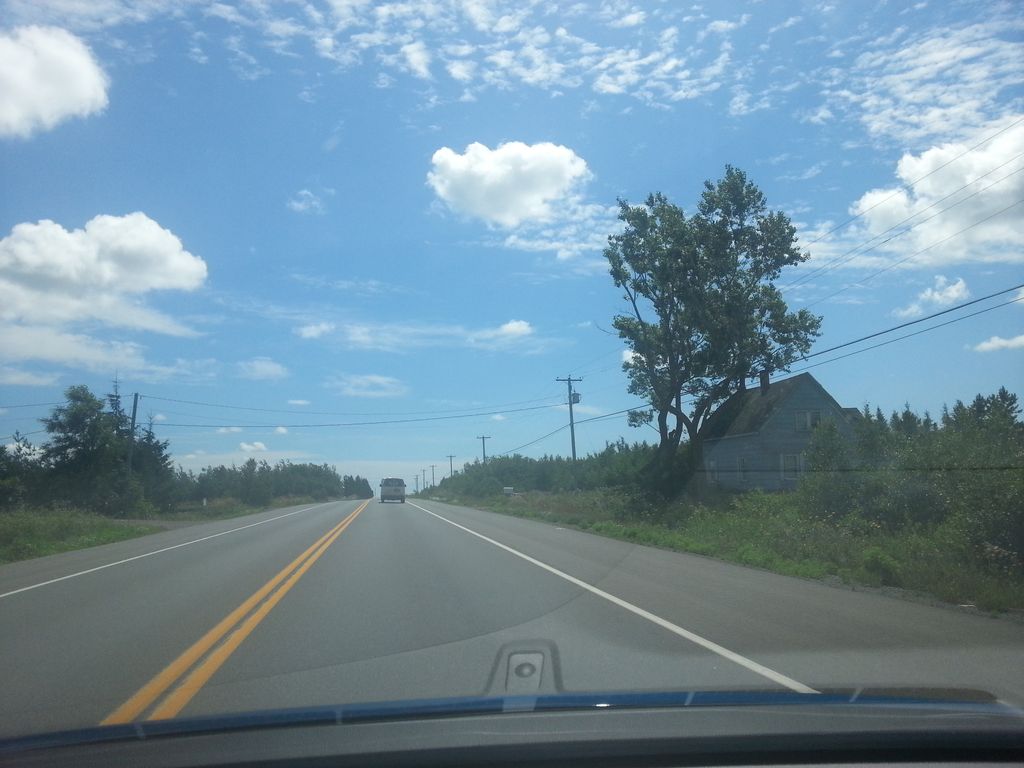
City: charlottetown